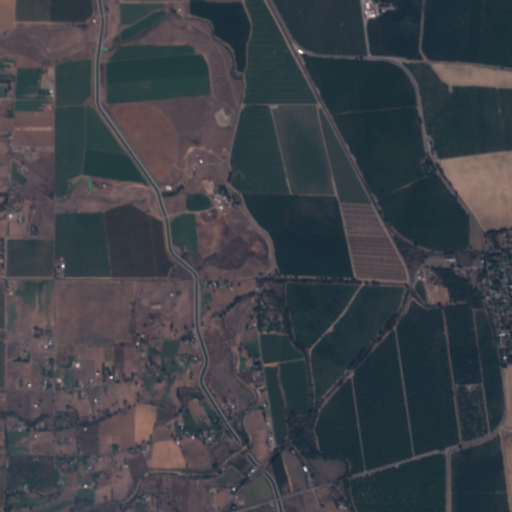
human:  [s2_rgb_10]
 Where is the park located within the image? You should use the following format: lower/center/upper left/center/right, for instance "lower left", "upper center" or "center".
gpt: The park is located in the center of the image.
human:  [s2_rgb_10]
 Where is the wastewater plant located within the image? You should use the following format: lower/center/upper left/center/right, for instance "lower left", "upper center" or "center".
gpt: The wastewater plant is located in the center left of the image.
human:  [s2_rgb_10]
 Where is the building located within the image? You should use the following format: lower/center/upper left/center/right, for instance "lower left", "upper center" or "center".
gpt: The building is located in the upper center of the image.
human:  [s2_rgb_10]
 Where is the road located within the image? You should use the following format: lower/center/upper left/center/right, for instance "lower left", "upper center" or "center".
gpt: There is no road in the image.